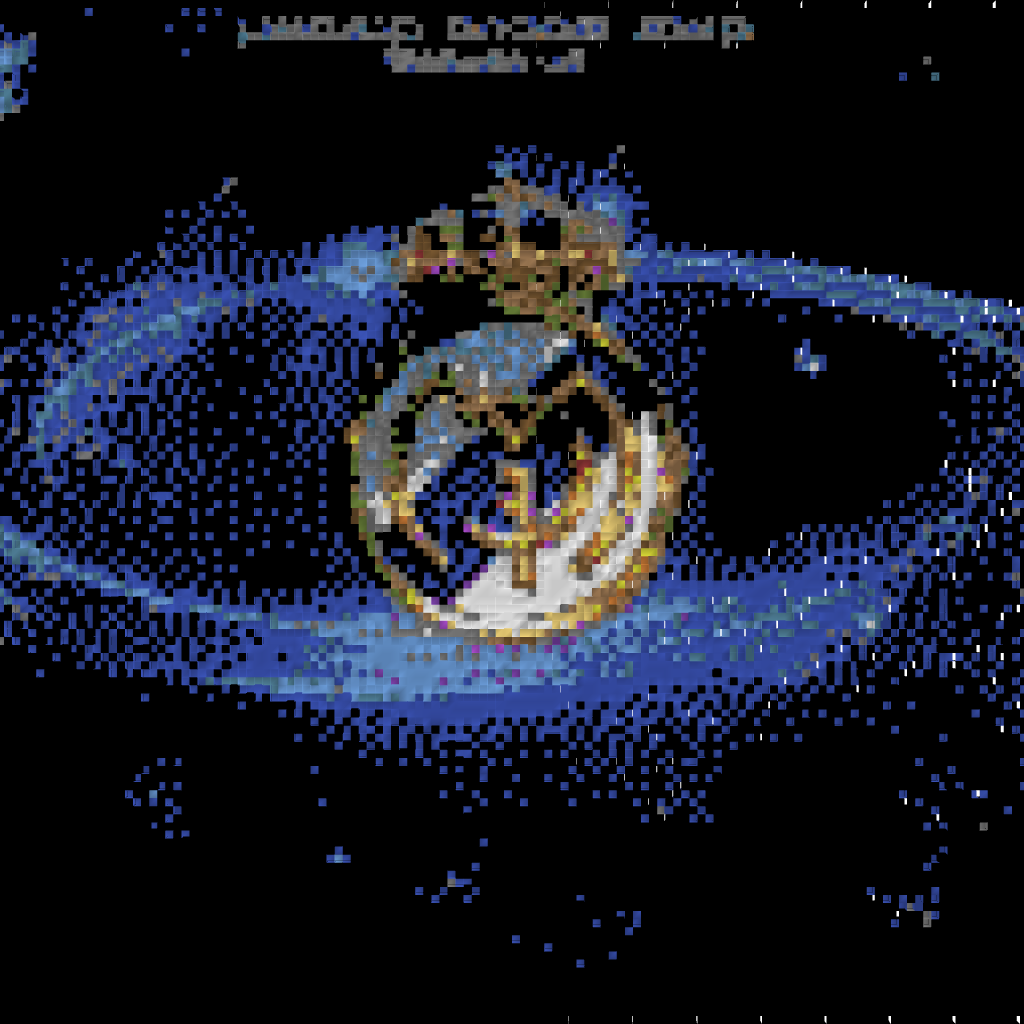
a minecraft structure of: Real Madrid F.C good quality